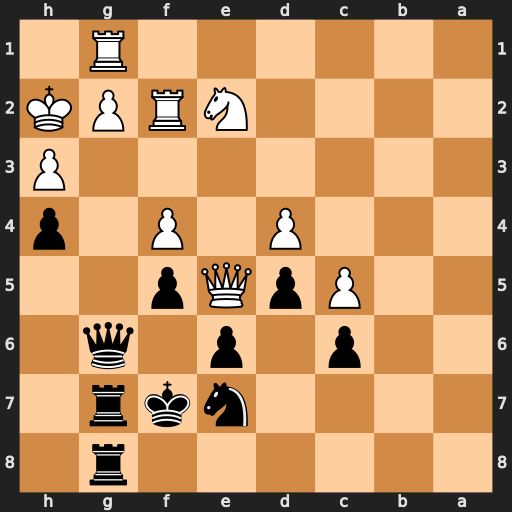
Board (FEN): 6r1/4nkr1/2p1p1q1/2PpQp2/3P1P1p/7P/4NRPK/6R1
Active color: b
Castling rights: -
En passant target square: -
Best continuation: Qg3+ Nxg3 hxg3+ Kh1 gxf2